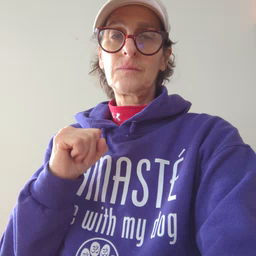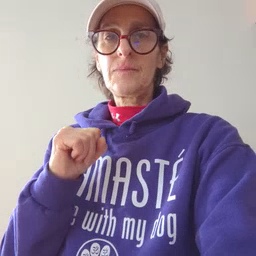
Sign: after